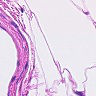
Metastatic tissue present: no